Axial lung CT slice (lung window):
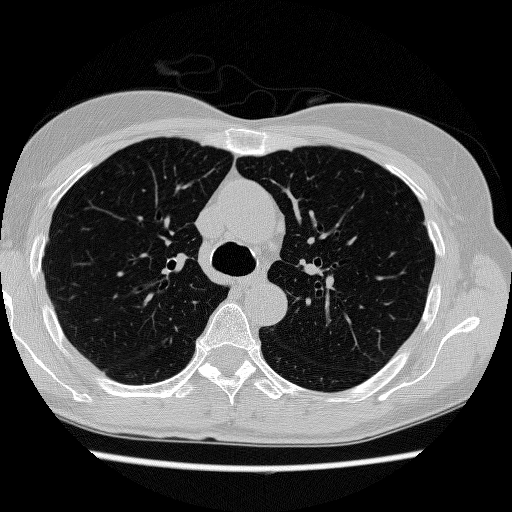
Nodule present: no